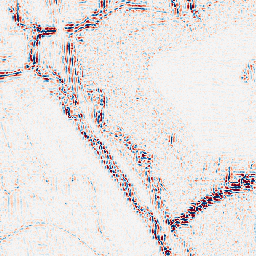
Category: wavelet
Decomposition family: wavelet_reverse_biorthogonal
Decomposition parameters: wavelet: rbio2.4
level: 2
Upsampling method: quadratic
Upsampling parameters: scale: 8
Upsampling scale: 8